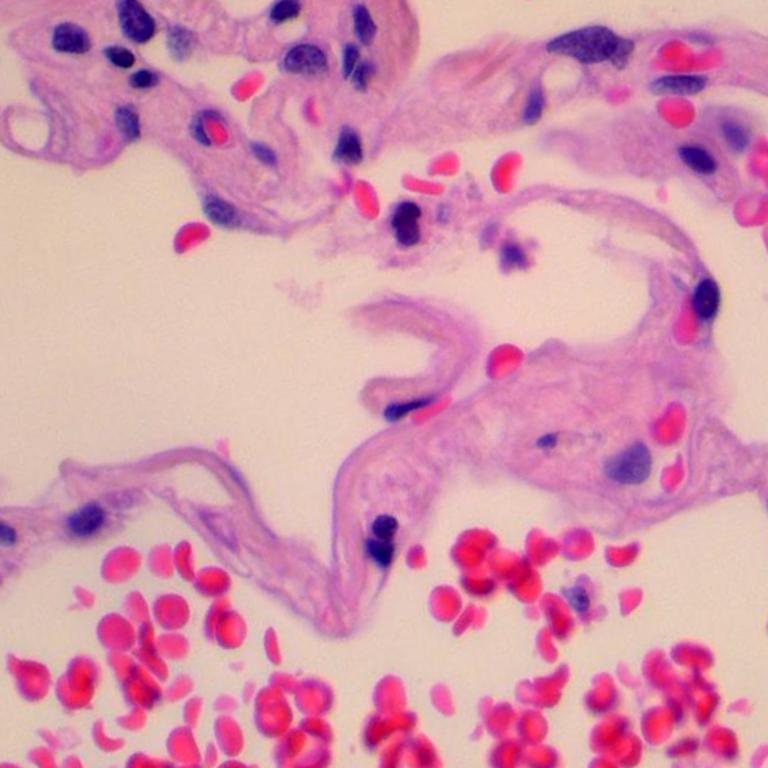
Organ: lung
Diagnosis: benign